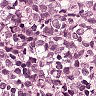
Metastatic tissue present: yes